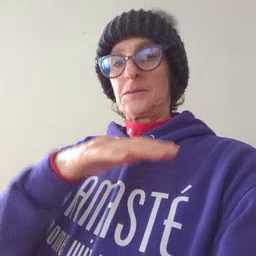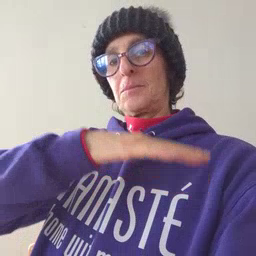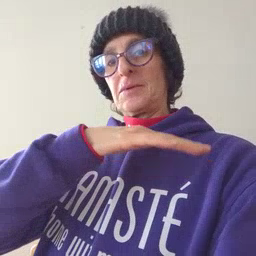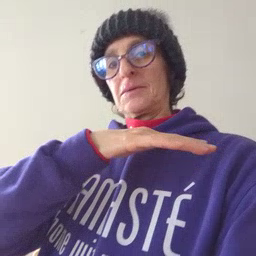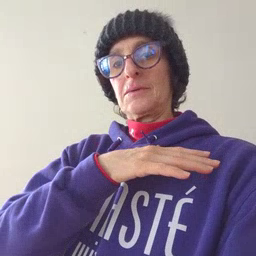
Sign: table